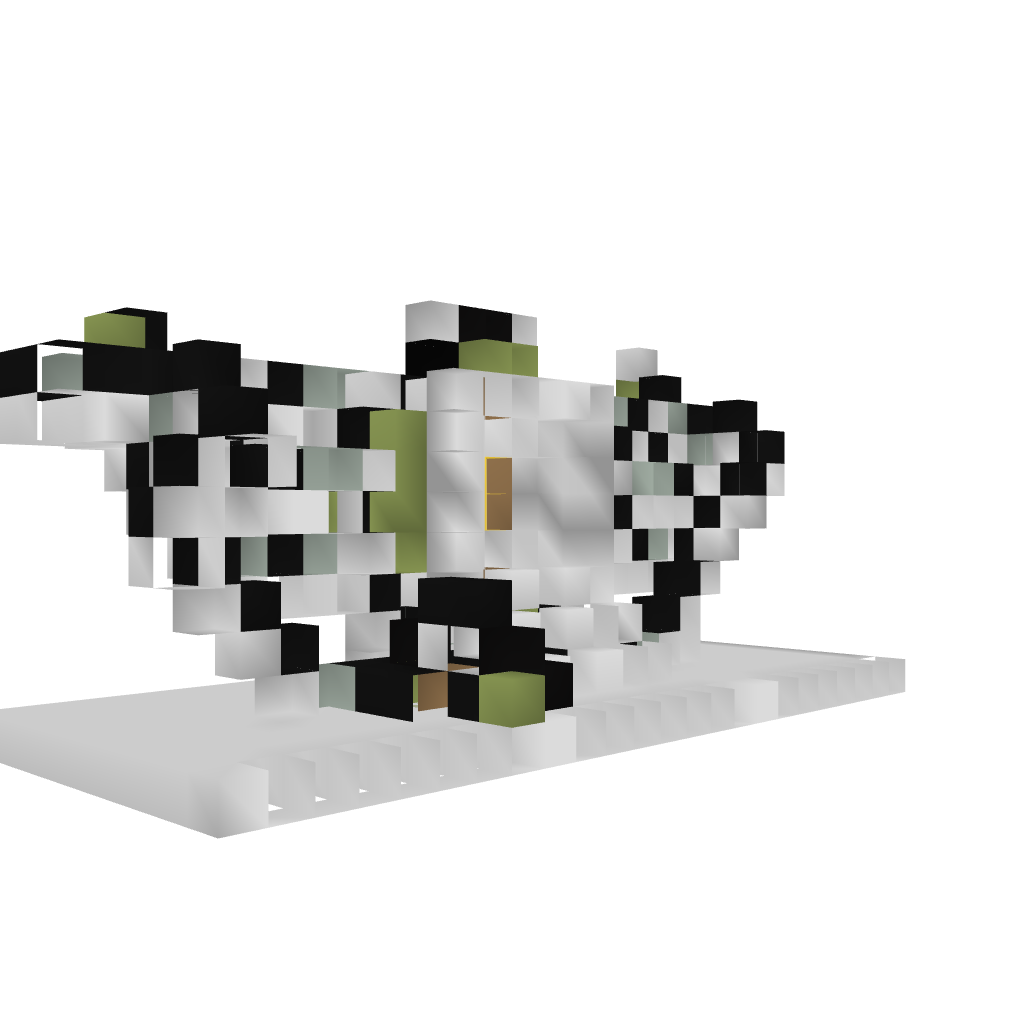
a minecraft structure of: Door 4x4